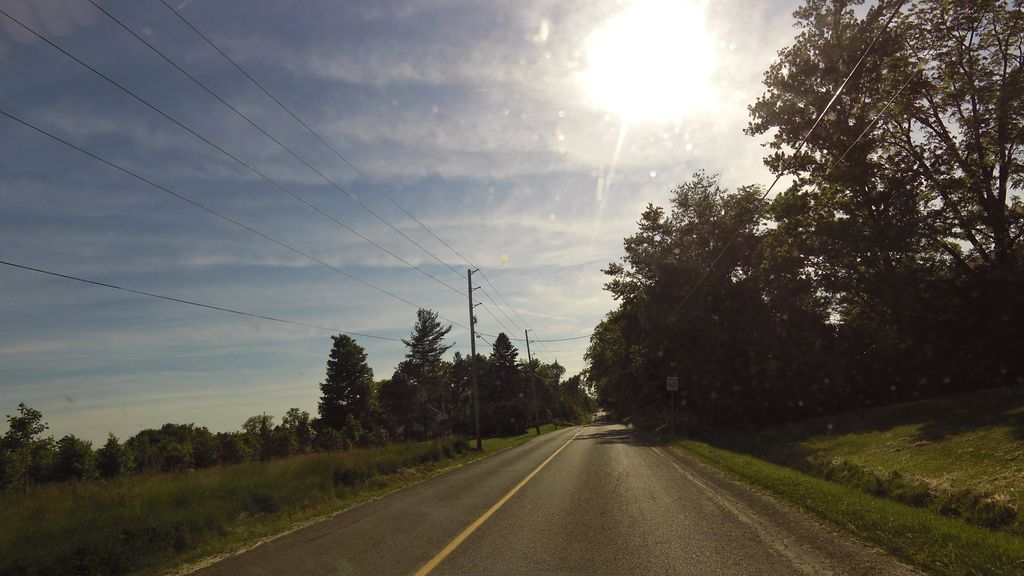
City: hamilton